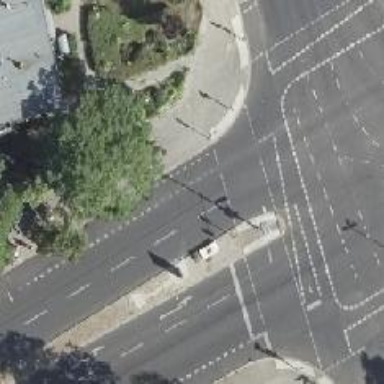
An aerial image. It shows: Road crossing with traffic signals.